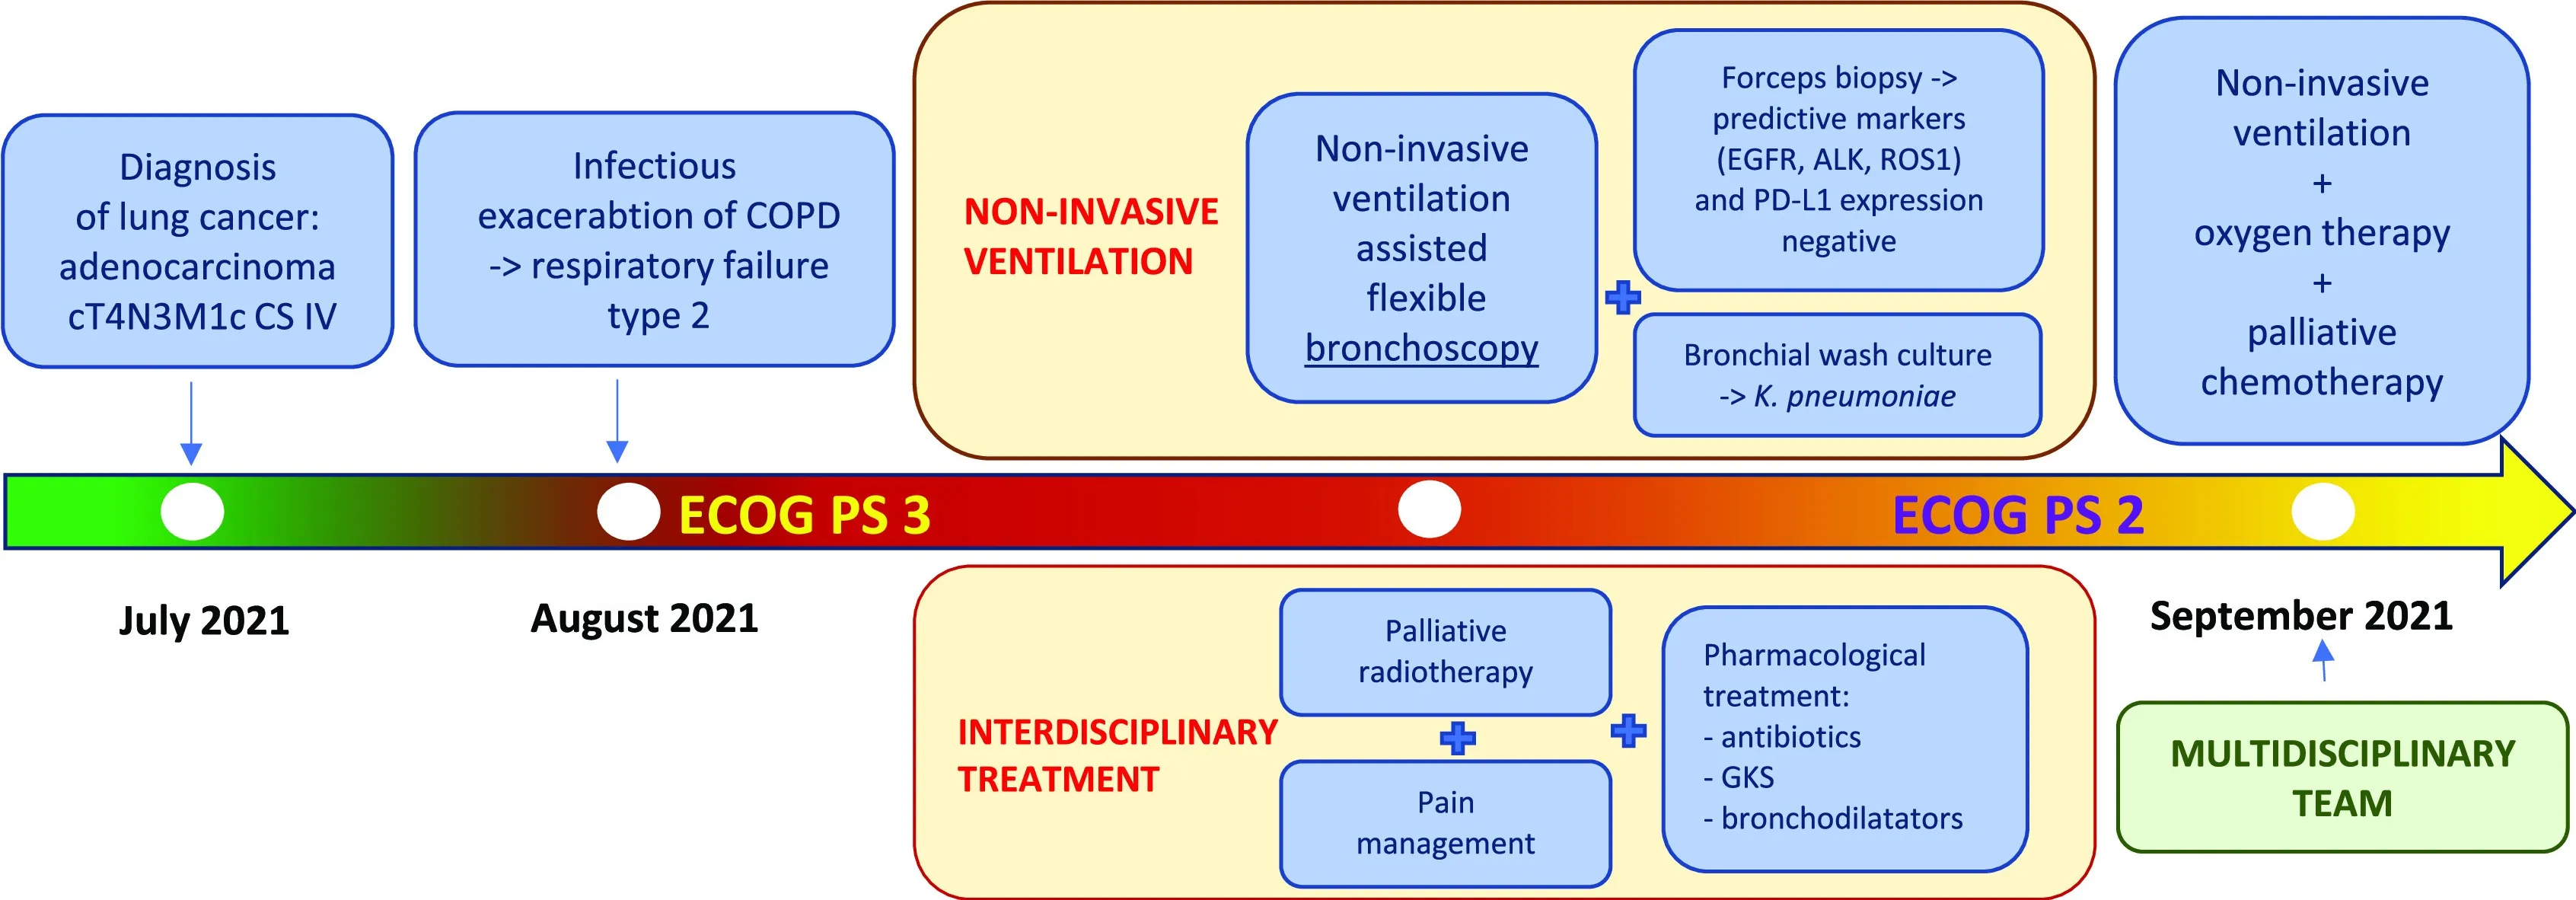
A timeline with all relevant data from this clinical case.
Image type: chart (chart)